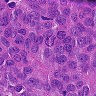
Metastatic tissue present: yes